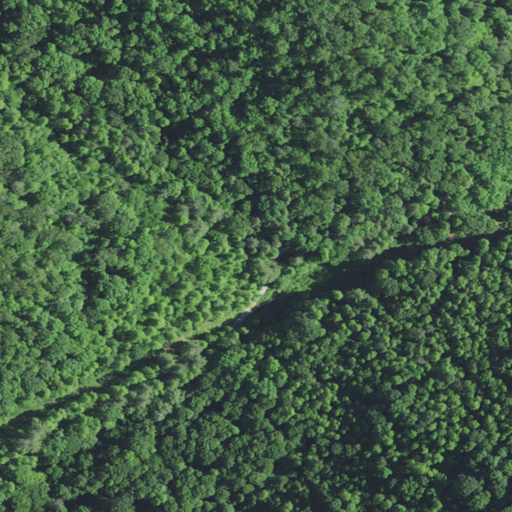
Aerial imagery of valley in Kentucky named Lizzie Hollow containing deciduous forest, mixed forest, and open development